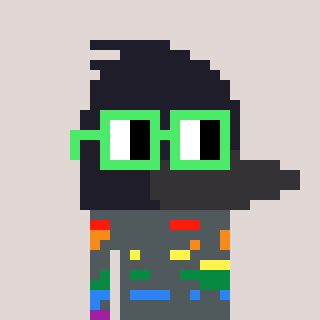
a pixel art character with square light green glasses, a raven-shaped head and a hotbrown-colored body on a warm background